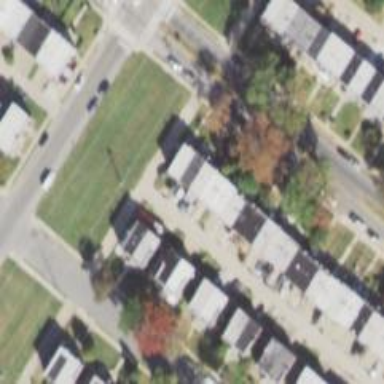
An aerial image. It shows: Alley classified as service road.